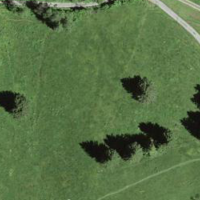
EUNIS habitat code: 24
Species observed at this site:
Petasites albus